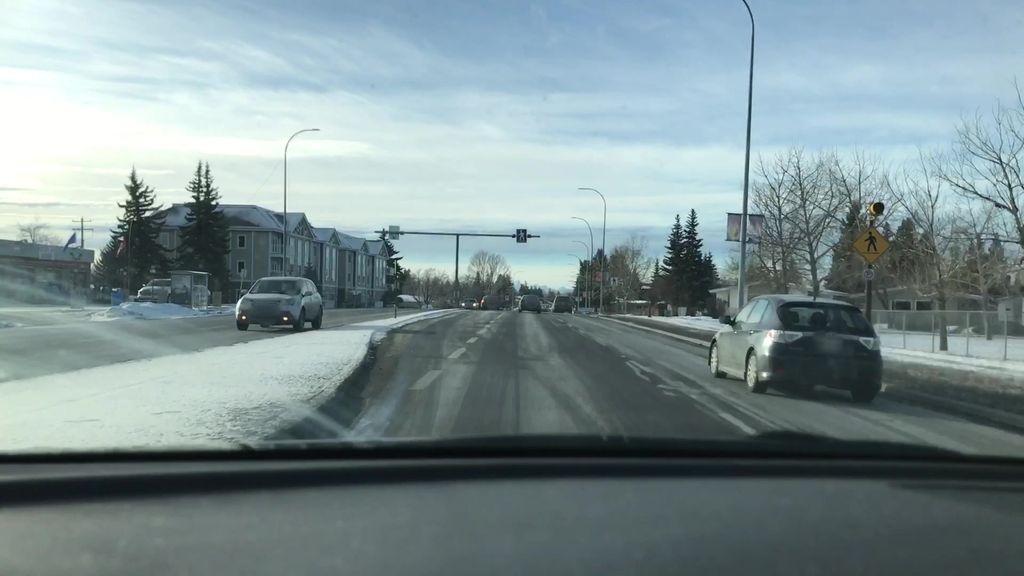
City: calgary